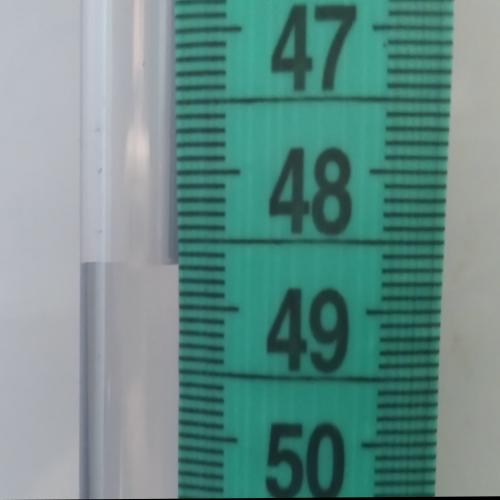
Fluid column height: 48.7 cm